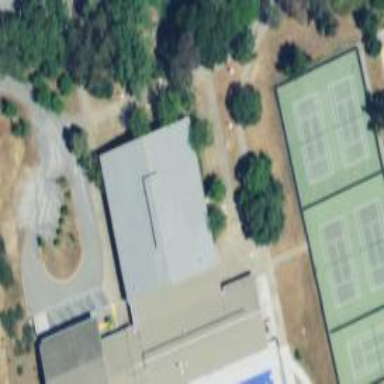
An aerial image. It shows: Sports centre in the leisure land.